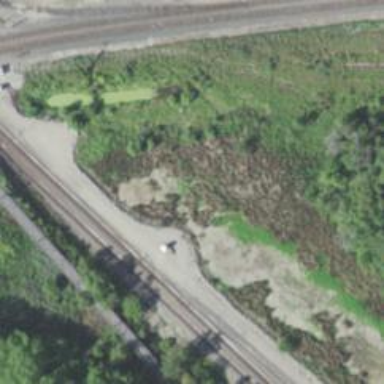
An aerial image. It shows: Railway junction.